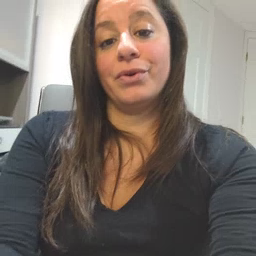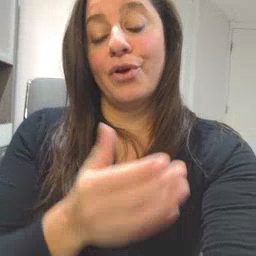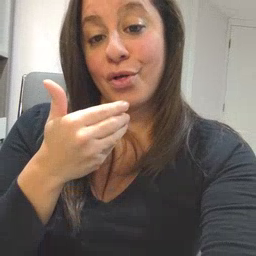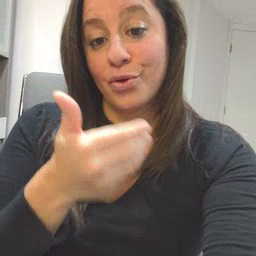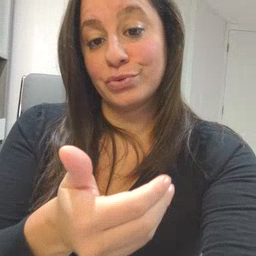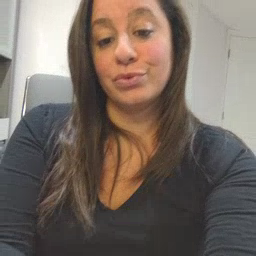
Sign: close